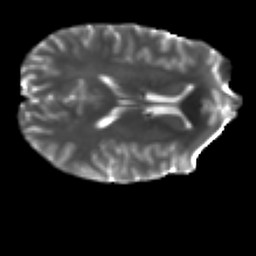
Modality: T2w
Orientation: axial
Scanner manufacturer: ge
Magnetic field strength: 3 T
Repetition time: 7.98 s
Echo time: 0.0701 s